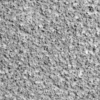
Label: not_dusty